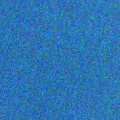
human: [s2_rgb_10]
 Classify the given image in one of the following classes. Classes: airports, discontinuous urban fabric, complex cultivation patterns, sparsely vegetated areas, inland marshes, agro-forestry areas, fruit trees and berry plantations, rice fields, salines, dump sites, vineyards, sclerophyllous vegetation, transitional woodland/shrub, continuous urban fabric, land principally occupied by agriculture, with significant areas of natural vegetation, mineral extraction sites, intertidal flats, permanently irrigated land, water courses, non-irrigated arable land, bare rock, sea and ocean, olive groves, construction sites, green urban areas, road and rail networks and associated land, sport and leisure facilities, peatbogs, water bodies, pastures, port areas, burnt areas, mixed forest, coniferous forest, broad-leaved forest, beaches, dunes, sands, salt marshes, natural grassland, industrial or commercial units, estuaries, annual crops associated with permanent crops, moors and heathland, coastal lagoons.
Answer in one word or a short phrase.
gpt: sea and ocean